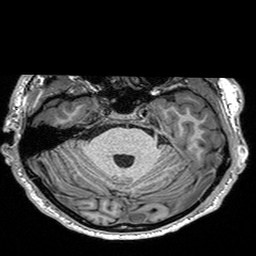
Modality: T1w
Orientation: coronal
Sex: male